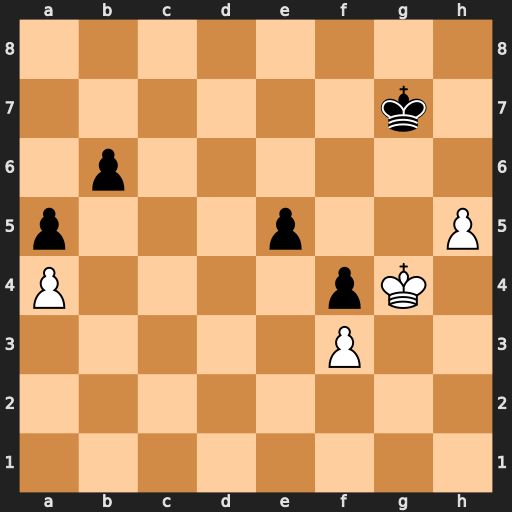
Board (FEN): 8/6k1/1p6/p3p2P/P4pK1/5P2/8/8
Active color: w
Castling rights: -
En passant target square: -
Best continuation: Kf5 Kh6 Kxe5 Kg5 Ke4